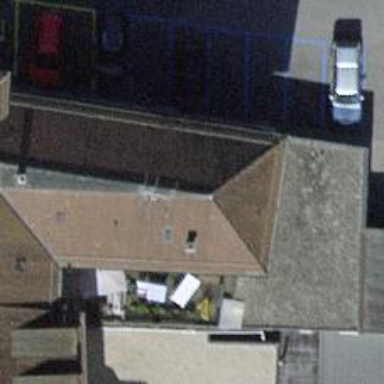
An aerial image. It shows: Convenience shop.